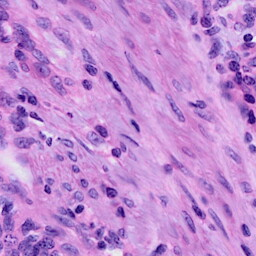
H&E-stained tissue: Cervix